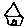
Label: house